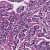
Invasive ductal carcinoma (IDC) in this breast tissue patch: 1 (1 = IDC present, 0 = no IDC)